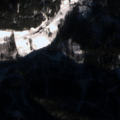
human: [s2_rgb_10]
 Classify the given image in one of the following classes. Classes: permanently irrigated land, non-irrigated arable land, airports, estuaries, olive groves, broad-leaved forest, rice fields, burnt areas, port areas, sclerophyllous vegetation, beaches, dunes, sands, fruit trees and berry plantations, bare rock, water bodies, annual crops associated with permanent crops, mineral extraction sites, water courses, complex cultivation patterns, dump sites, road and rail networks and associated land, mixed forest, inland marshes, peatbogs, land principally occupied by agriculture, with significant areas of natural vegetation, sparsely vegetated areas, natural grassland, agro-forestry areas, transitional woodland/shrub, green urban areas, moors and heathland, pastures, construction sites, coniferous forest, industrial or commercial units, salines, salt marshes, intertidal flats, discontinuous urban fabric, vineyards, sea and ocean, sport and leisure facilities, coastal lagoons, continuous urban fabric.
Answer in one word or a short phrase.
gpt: pastures, coniferous forest